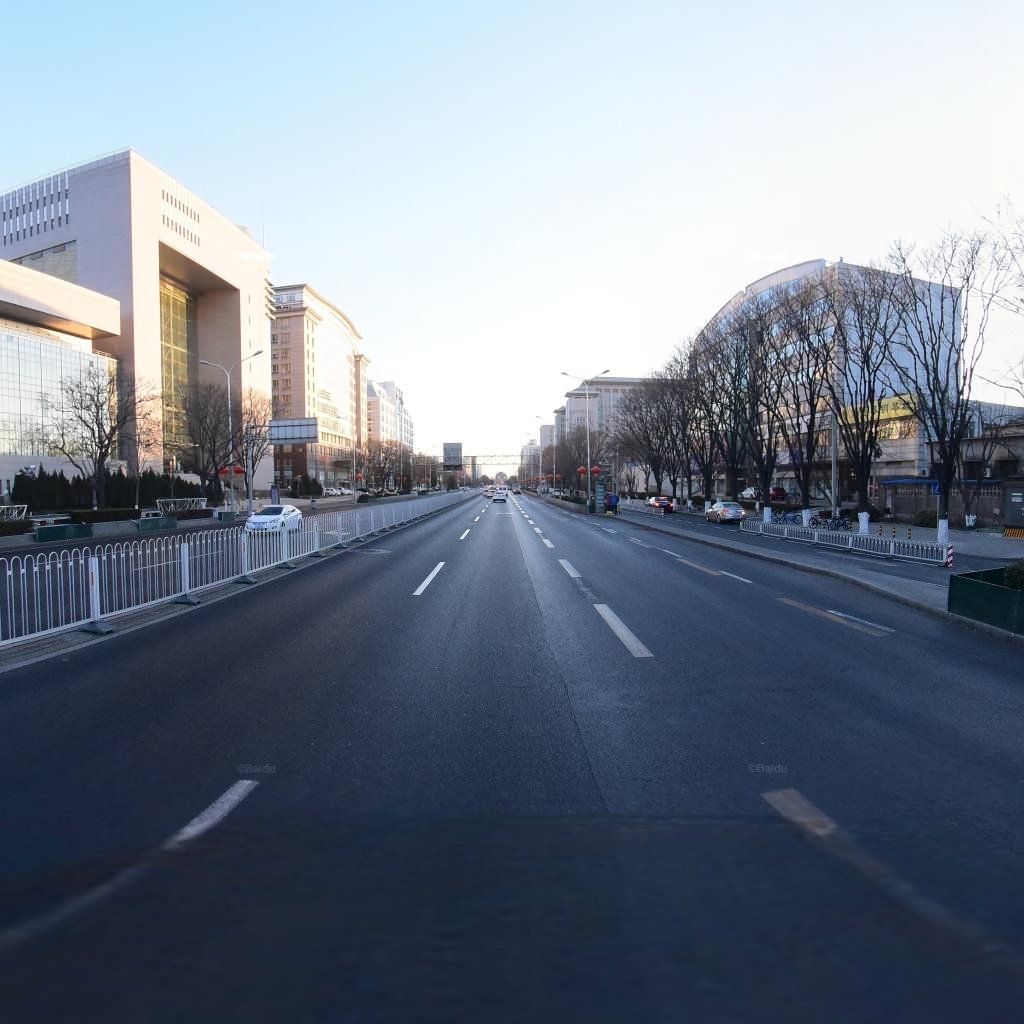
Region: Dongcheng
Road damage annotations: transverse crack, longitudinal crack